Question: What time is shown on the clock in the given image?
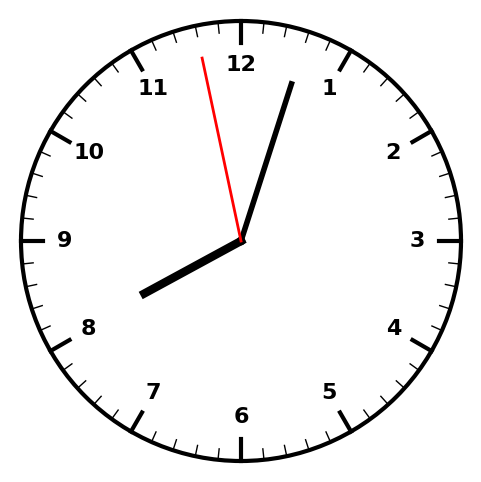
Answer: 08:02:58